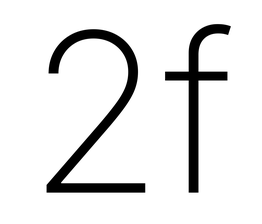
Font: Inter_ExtraLight